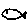
Label: fish